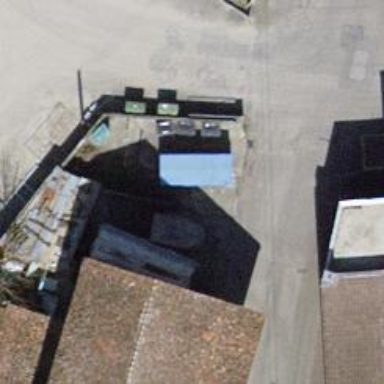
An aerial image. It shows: Recycling container for recycling.